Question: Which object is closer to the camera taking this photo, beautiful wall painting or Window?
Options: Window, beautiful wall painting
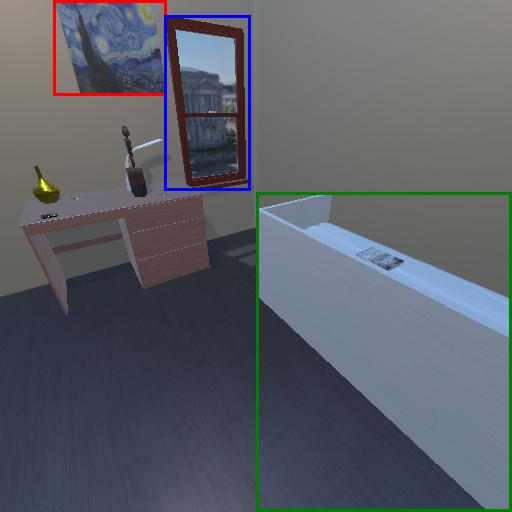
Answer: Window